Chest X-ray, AP view. Patient: 66 years old, sex M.
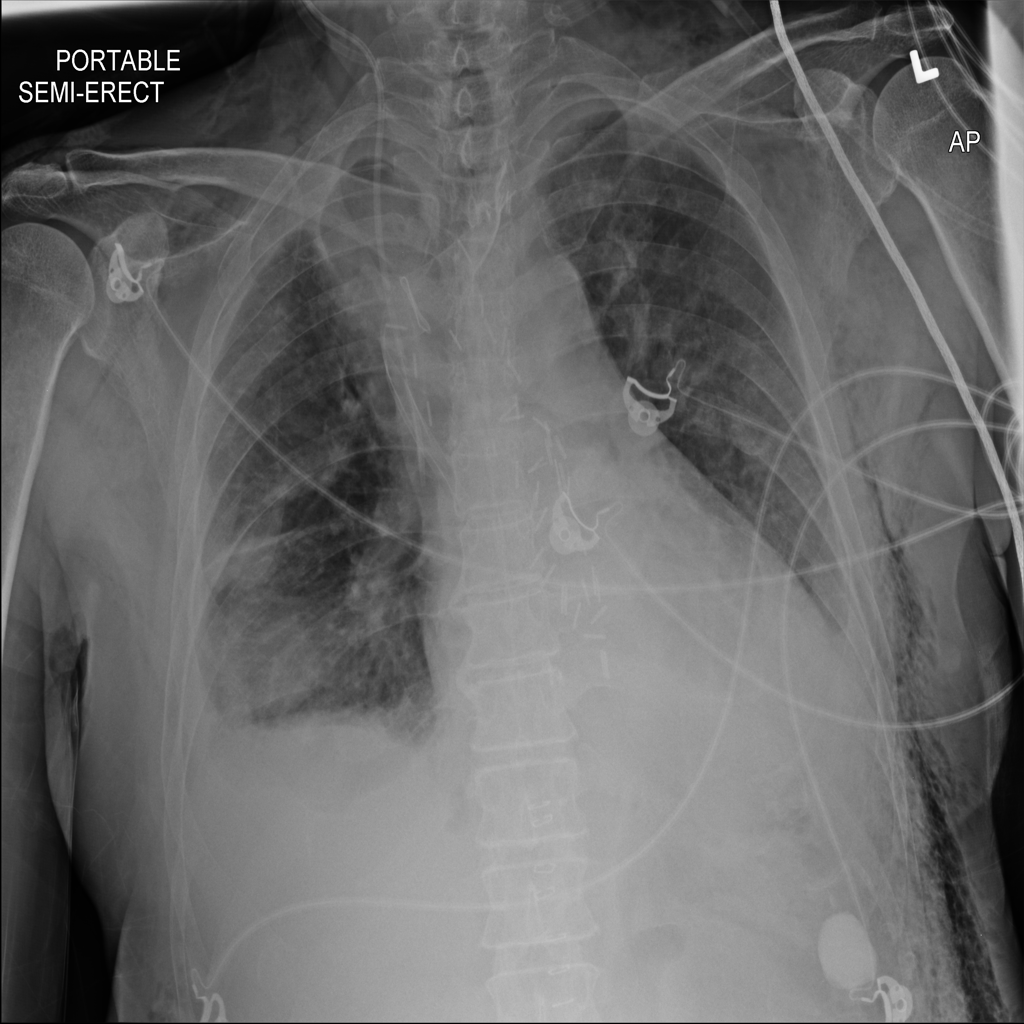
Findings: Atelectasis, Effusion, Emphysema, Infiltration